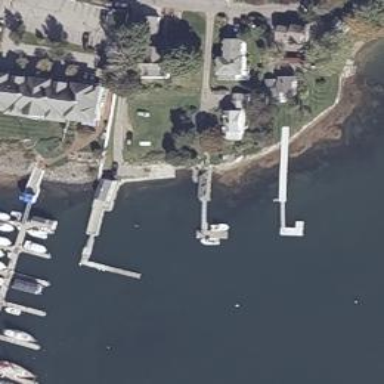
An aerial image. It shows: Man-made pier.